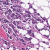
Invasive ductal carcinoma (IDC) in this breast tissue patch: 0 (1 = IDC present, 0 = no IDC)